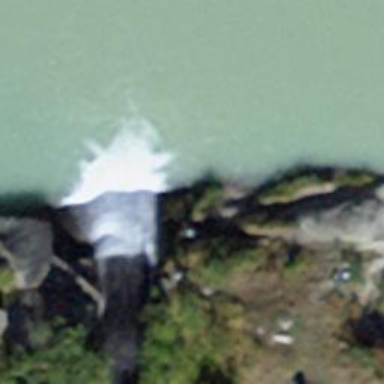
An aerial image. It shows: Beautiful waterfall.